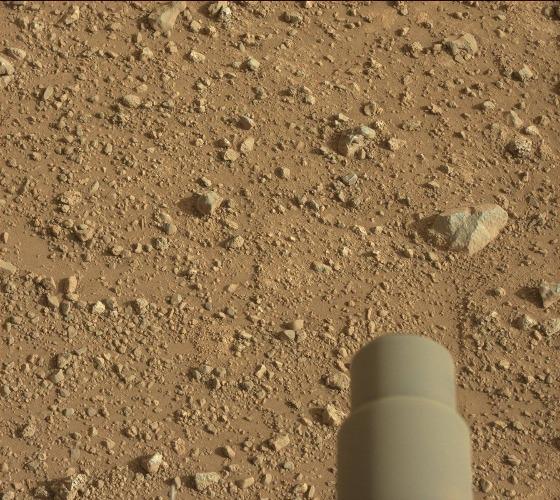
Terrain classes present: Background, Gravel / Sand / Soil, Rock, Shadow